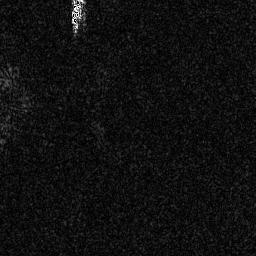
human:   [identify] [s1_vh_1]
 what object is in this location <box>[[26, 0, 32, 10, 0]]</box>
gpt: <ref>1 small ship at the top left</ref>